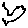
Label: bird